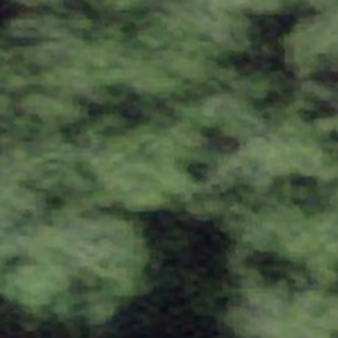
Label: other